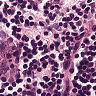
Metastatic tissue present: no